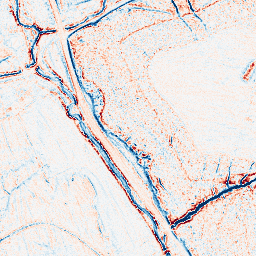
Category: edge_preserving
Decomposition family: anisotropic_diffusion
Decomposition parameters: iterations: 20
kappa: 50
gamma: 0.05
Upsampling method: cubic_catmull_rom
Upsampling parameters: scale: 8
Upsampling scale: 8